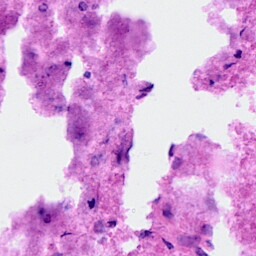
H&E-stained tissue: Breast